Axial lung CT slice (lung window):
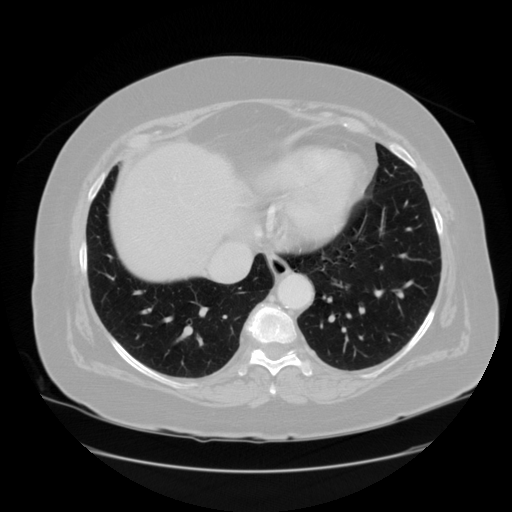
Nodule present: no